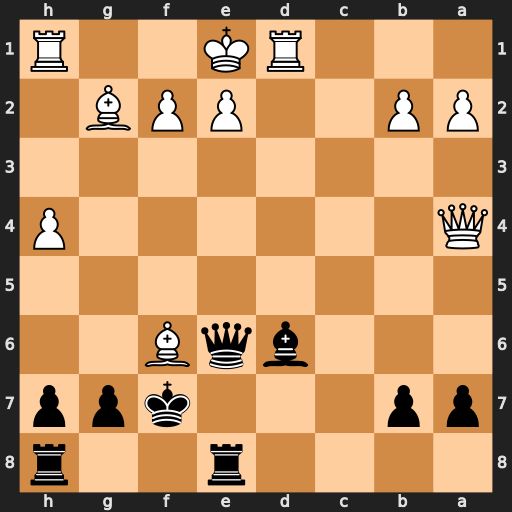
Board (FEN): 4r2r/pp3kpp/3bqB2/8/Q6P/8/PP2PPB1/3RK2R
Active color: b
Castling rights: K
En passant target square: -
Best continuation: Qxe2#